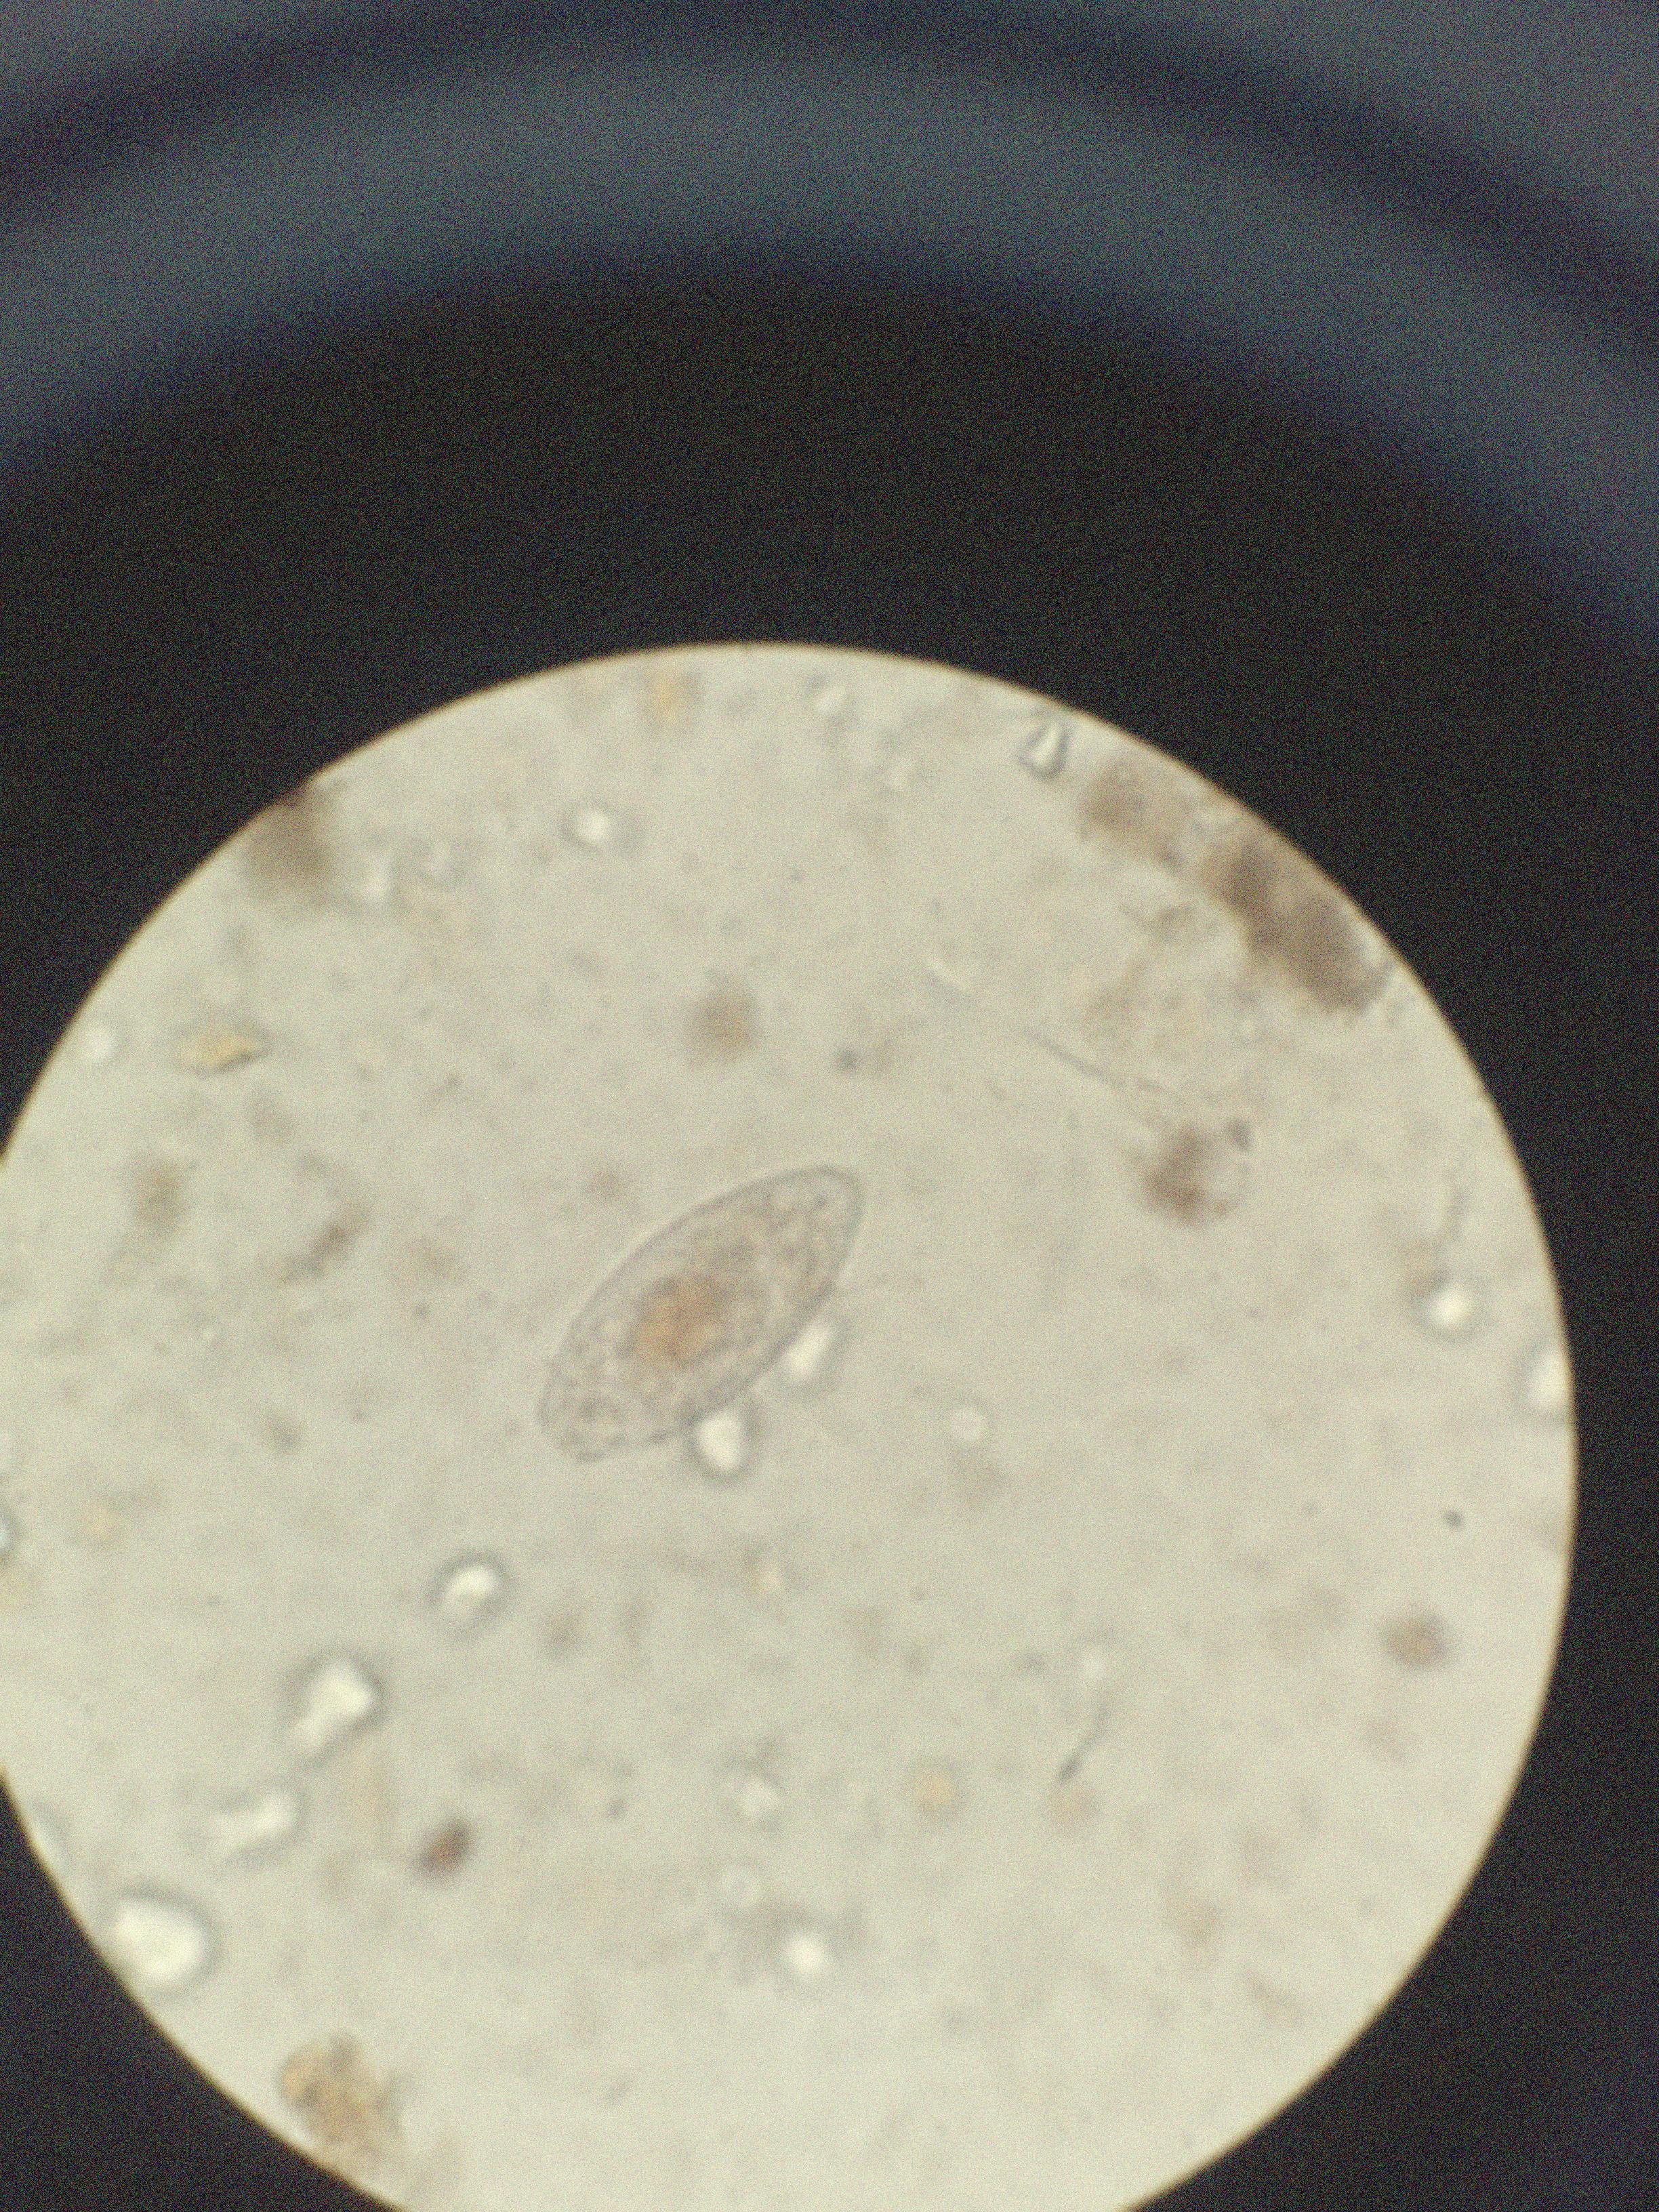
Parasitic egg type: Fasciolopsis buski